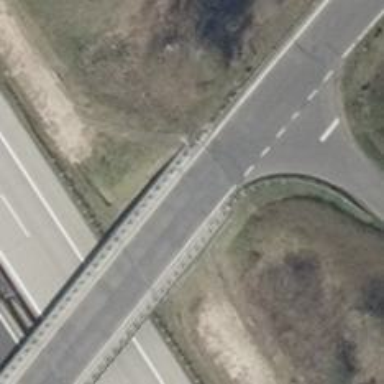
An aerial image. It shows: Secondary road on asphalt bridge.